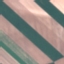
Label: AnnualCrop